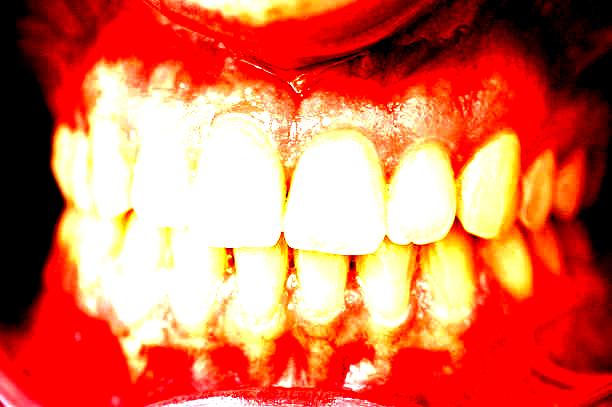
Condition: Gingivitis